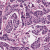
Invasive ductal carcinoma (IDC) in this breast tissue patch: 1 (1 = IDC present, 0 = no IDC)